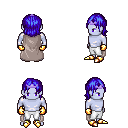
a pixel art fantasy rpg character, male body template, dark elf, purple skin, gray cape, white pants, blue long bangs hairstyle, purple tiara, gold gloves, gold boots, four views (front, back, left, right), 2x2 character sprite sheet, small pixel art, hard edges, no anti-aliasing